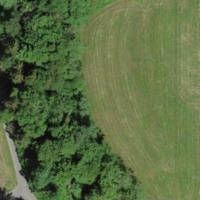
EUNIS habitat code: 52
Species observed at this site:
Nicandra physalodes